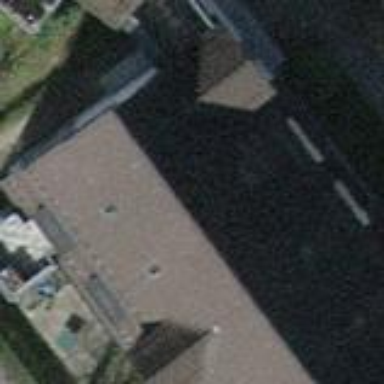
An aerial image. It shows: Apartments building with gambrel-shaped roof.